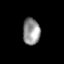
Tissue: prostate
Cell type: T cells
Senescence score: 0.3045
Nuclear area (px): 450
Mean DAPI intensity: 148.349